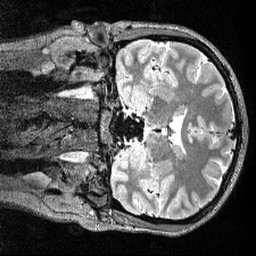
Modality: T2w
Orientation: coronal
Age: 25
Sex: female